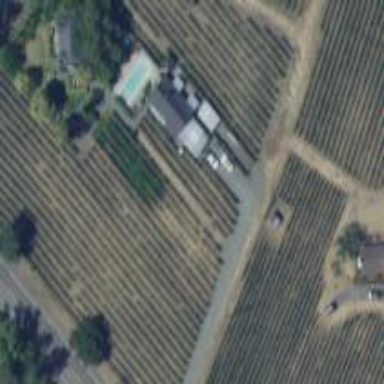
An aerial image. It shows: Vineyard where grapes are grown.